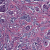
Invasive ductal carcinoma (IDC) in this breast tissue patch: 1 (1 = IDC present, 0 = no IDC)